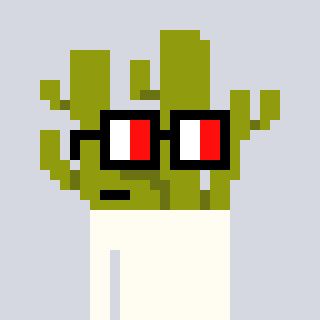
a pixel art character with square glasses with black frames and red eyes, a cactus-shaped head and a grayscale-colored body on a cool background